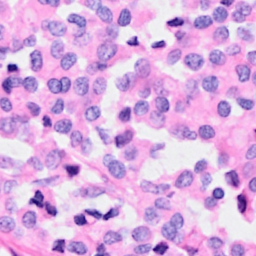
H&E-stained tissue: Breast